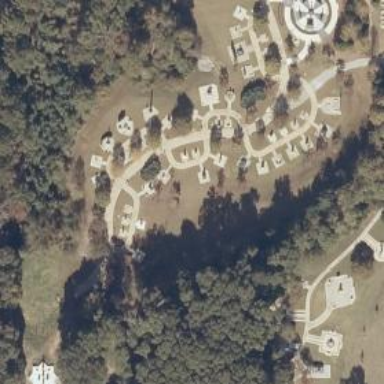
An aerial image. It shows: Memorial site with historic significance.